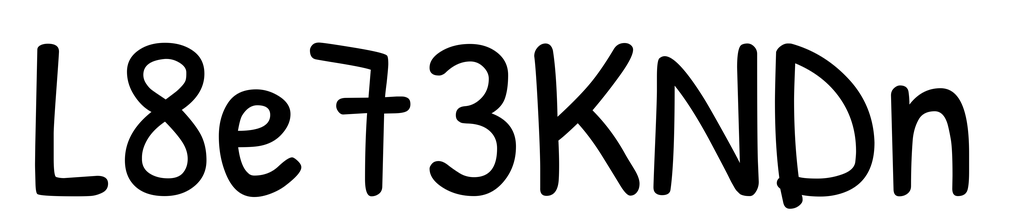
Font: PatrickHand-Regular